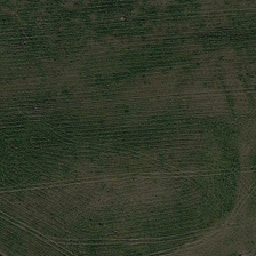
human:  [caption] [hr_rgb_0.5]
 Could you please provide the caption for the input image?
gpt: Part of the meadow with many concentrated lines of it.

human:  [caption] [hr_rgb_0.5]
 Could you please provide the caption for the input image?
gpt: is a meadow with sparse moss green grass on it .

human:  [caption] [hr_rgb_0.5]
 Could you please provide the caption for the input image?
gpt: some irregular lines on the meadow while with dark gray road besides .

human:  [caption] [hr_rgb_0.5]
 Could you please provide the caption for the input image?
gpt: is a meadow with sparse grass and many intensive lines on it .

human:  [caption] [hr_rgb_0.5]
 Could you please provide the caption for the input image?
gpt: Part of a meadow with many dense lines.